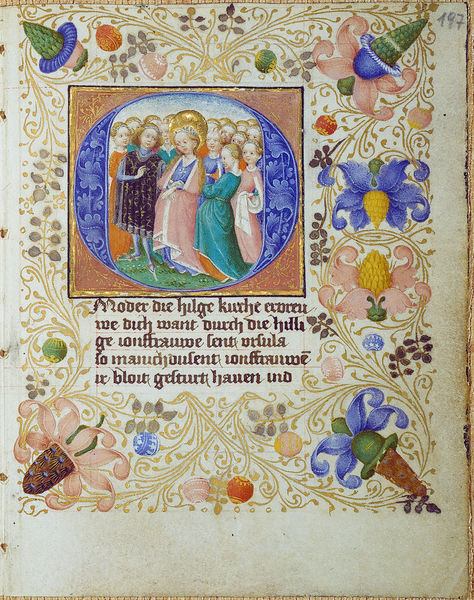
Titel: Lochner-Gebetsbuch
Künstler: Stefan Lochner
Institution: Darmstadt, Universitäts- und Landesbibliothek
Schlagwörter: blau, gruppe, frauen, gelb, grün, mädchen, blume, blumen, bunt, orange, blüten, obst, rot, leute, muster, ornament, bibel, silber, stehen, bild, kirche, gold, mutter, blatt, rosa, frucht, ranken, farbig, schrift, papier, farbe, lila, violett, floral, schwanger, exotisch, buch, seite, illustration, text, buchstabe, buchstaben, kugel, verziert, heiligenschein, jesus, ostern, mittelalter, königin, heilige, schriftstück, maria, mutter gottes, himmelfahrt, gottesmutter, eier, buchmalerei, jungfrauen, eichel, illustratio, ursula, unsere liebe frau, heilige maria, o, gottesgebärerin, maria von nazaret, umringen, mara…